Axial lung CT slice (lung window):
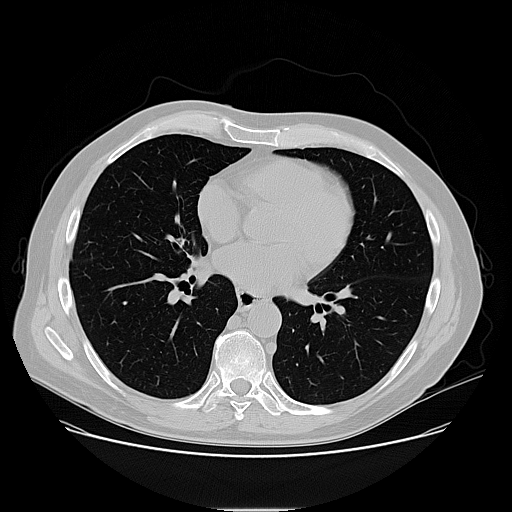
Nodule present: no